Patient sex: F
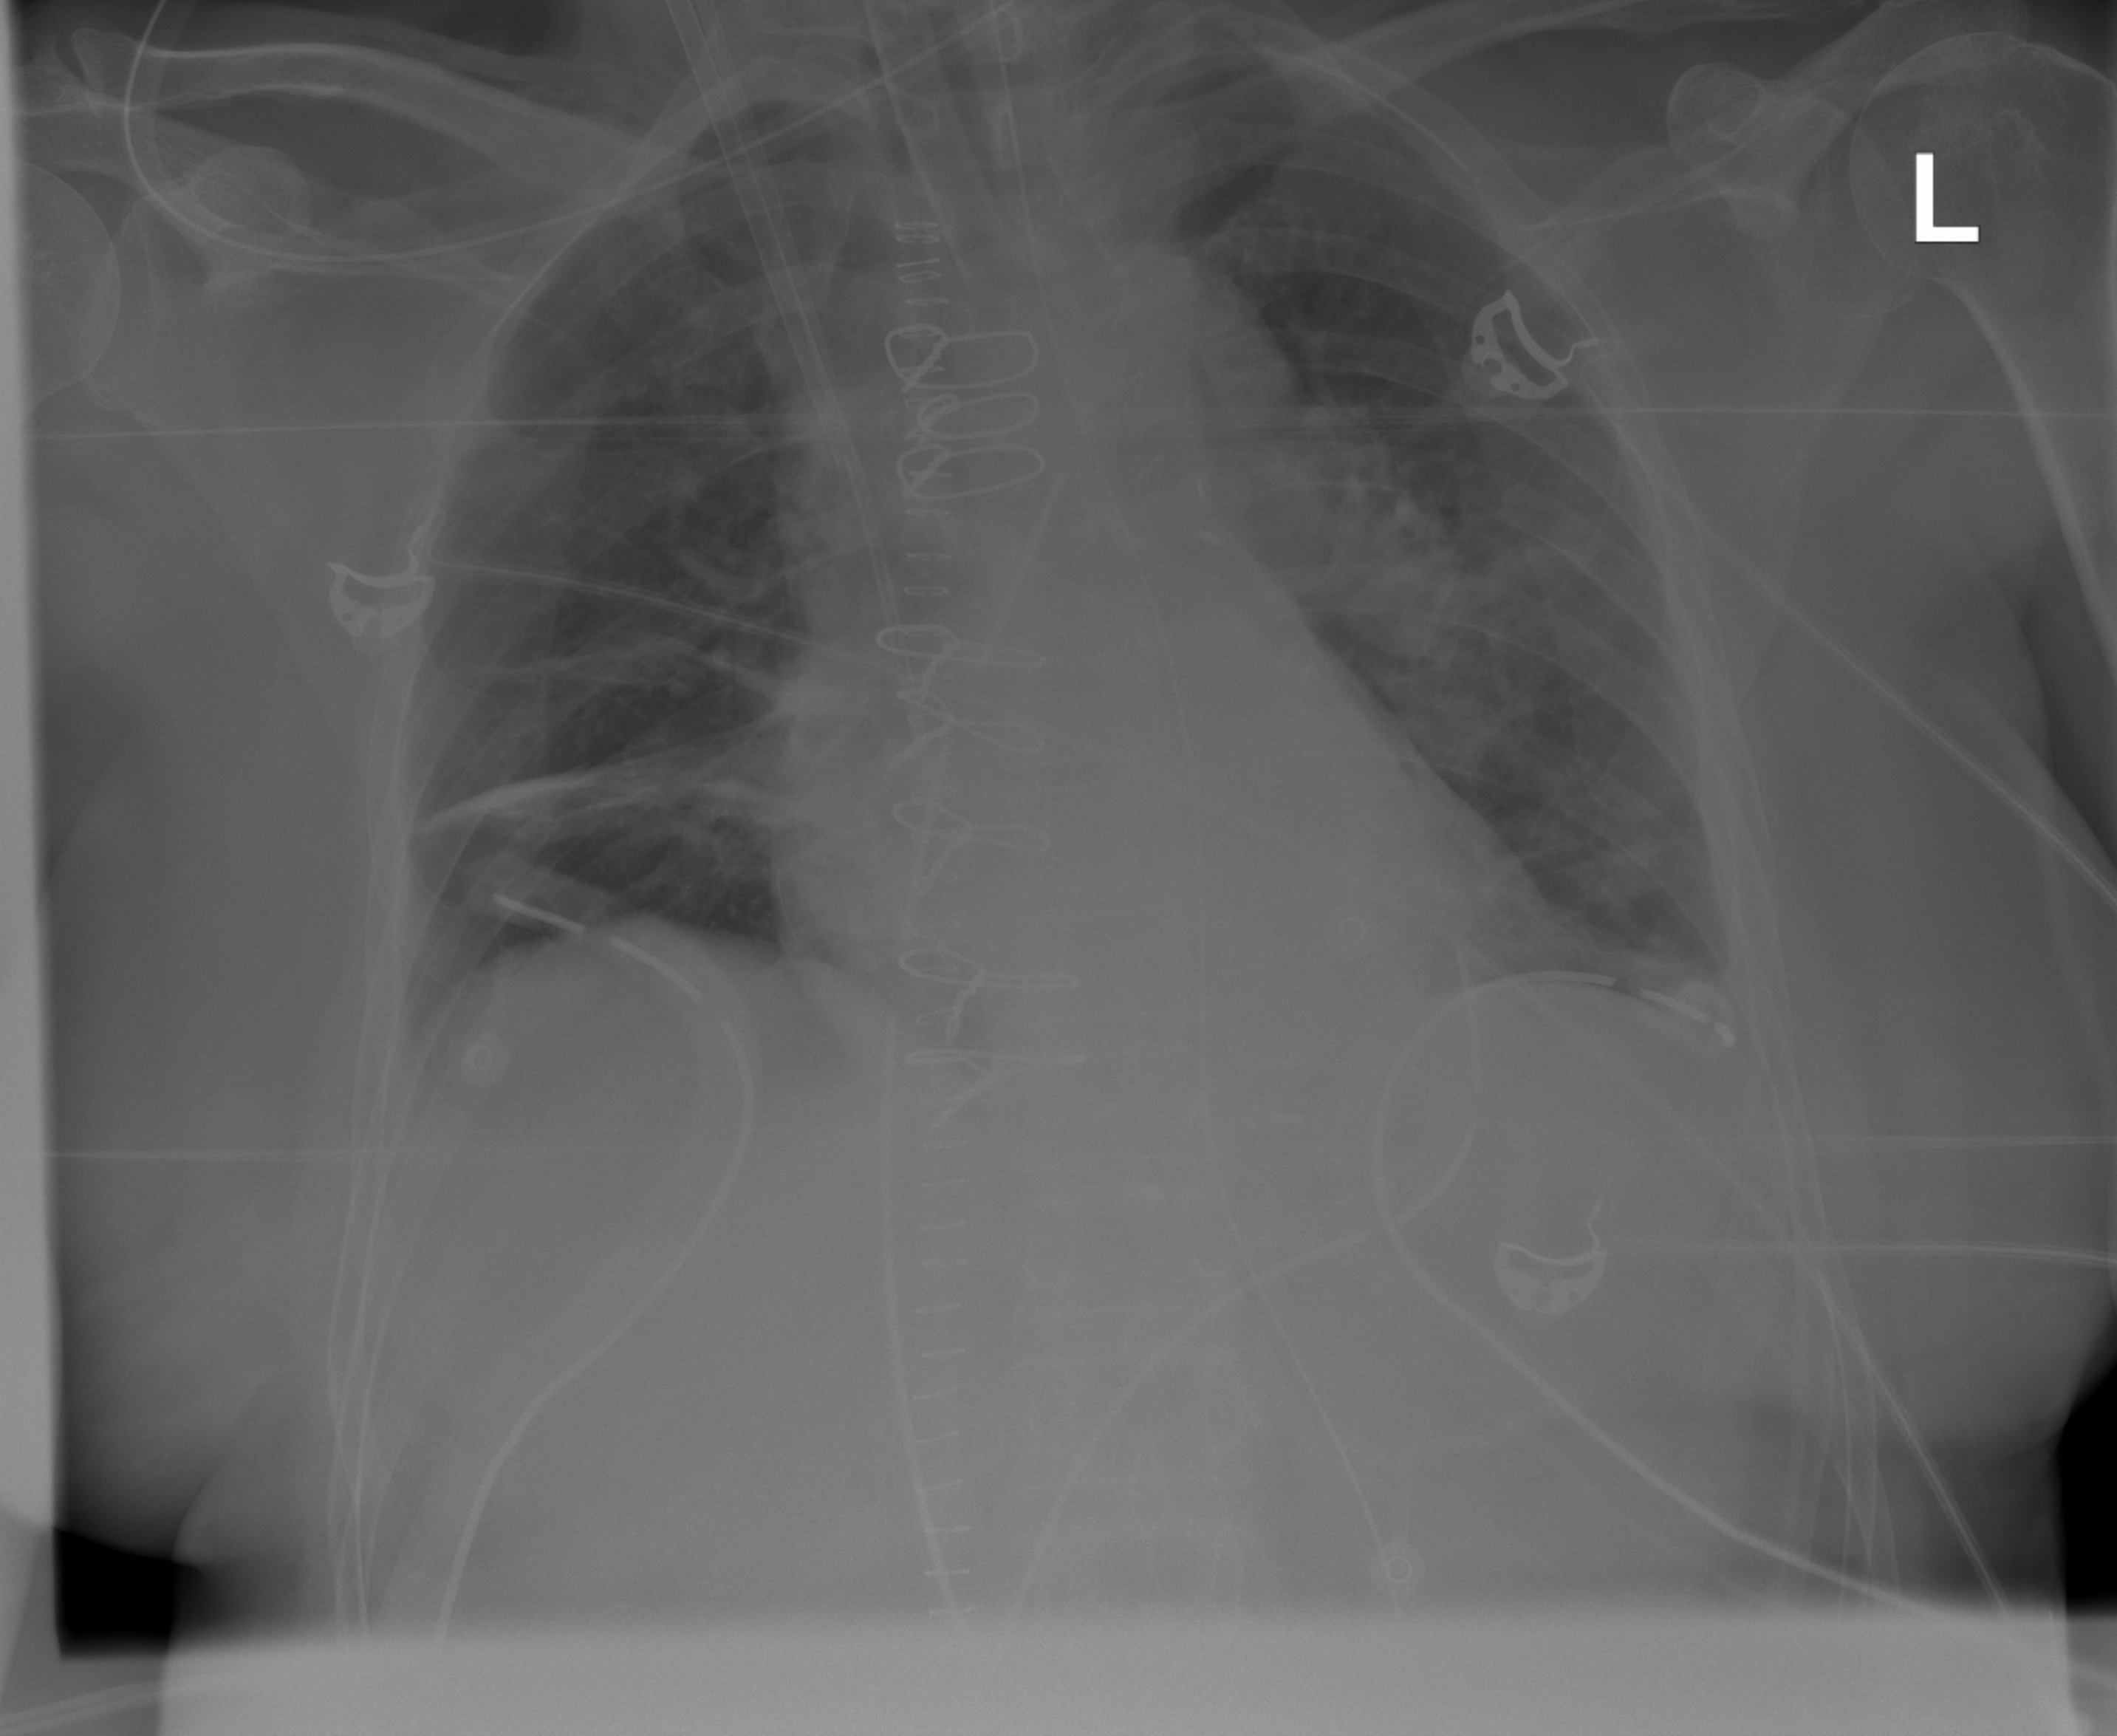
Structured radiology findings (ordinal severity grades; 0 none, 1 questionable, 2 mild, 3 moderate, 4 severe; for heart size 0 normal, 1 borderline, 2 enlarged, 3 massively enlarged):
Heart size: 0
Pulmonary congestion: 0
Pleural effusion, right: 0
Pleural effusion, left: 0
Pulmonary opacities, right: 0
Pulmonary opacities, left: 0
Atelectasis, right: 2
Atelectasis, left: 2